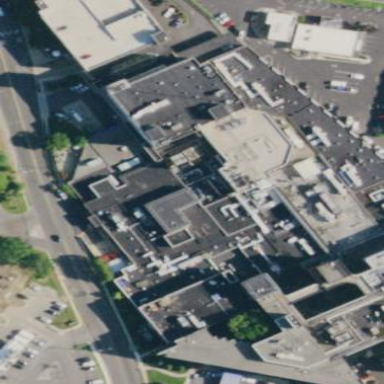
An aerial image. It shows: Hospital building.